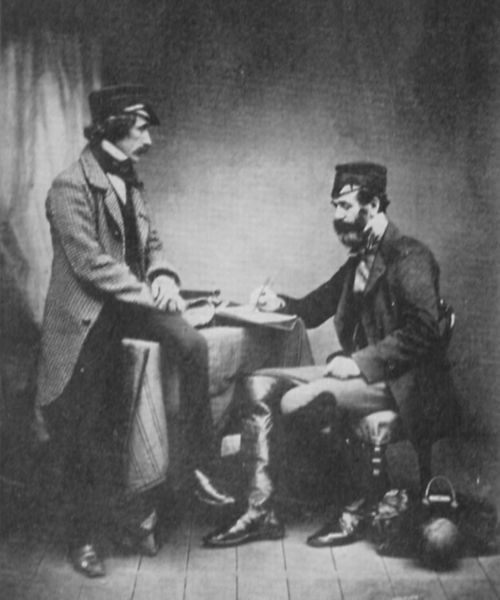
Titel: Medizinische Ausschussmitglieder
Künstler: Roger Fenton
Standort: USA
Institution: Sammlung Gernsheim
Schlagwörter: dunkel, kopf, mann, schatten, umhang, weiß, menschen, sitzen, grau, hell, holz, hut, hüte, kleider, köpfe, lampe, licht, männer, profil, raum, schwarz, stuhl, tisch, tische, zimmer, schal, ball, gespräch, schleife, bart, bärte, hemd, jacke, kappe, kappen, mütze, mützen, profile, schnurrbart, wand, bärtig, falten, gesicht, kleidung, kragen, mensch, stehen, vollbart, hände, innenraum, portrait, tischdecke, tischtuch, vorhang, boden, haare, mantel, pose, sitzend, adel, decke, blatt, knopf, reiter, stilleben, beine, deutschland, reiten, schrift, bücher, papier, perspektive, zwei, haltung, schuhe, hosen, russland, mauer, pause, rast, amerika, dielen, krieg, soldaten, frack, schnäuzer, holzboden, dichter, ernst, poet, streng, glanz, atelier, maler, bohlen, bretter, gehrock, weste, unscharf, foto, fotografie, photographie, wände, griff, doppelporträt, fugen, buch, porträts, hocken, schwarz weiss, künstler, militär, revolution, uniform, zeitung, jacken, schriftsteller, mäntel, kugel, stiefel, tasche, dielenboden, verhandlung, stift, photo, mauern, brief, schreiben, kavallerie, wrack, begegnung, plastron, blickkontakt, schreiber, reisetasche, taschen, block, schirmmütze, brüder, holzfussboden, russen, fotographie, rasten, zeichner, offiziere, dokument, post, russisch, artz, fotostudio, rechnung, wan, studenten, schreibend, reiterstiefel, weltkrieg, bürgerkrieg, reier, reitstiefel, stiefe, dokumente, kosaken, feldflasche, schaftstiefel, dialog, kanonenkugel, zivil, federhalter, bärtige, heiduck, burschenschaft, doppelportät, schirmmützen, brif, bartkanne, dielenbretter, doppelpoträt, känstler, poeten, rorhang, rämlichkeit, tisch vorhang